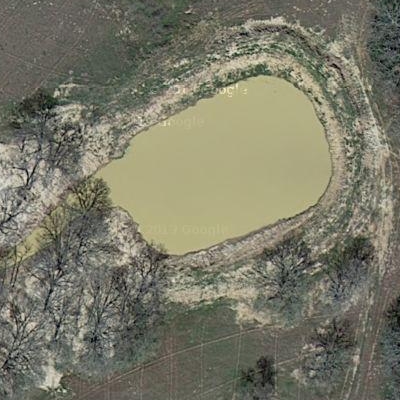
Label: dRiverLake